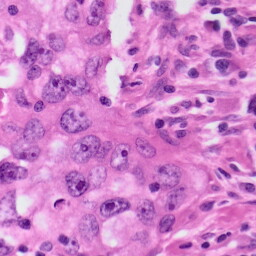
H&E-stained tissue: Lung